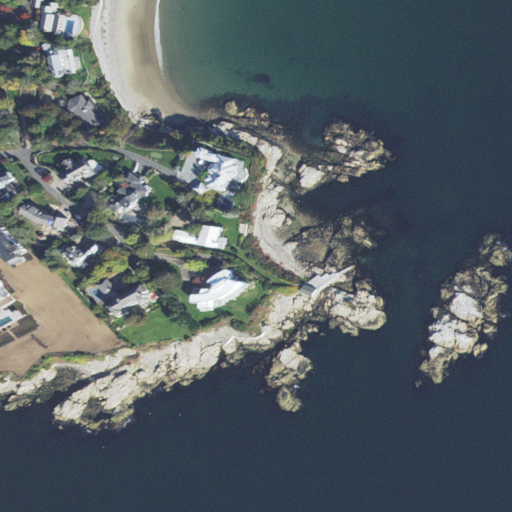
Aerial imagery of cape in Massachusetts named Littles Point containing open water, medium intensity development, herbaceous wetlands, high intensity development, barren land, low intensity development, and grassland